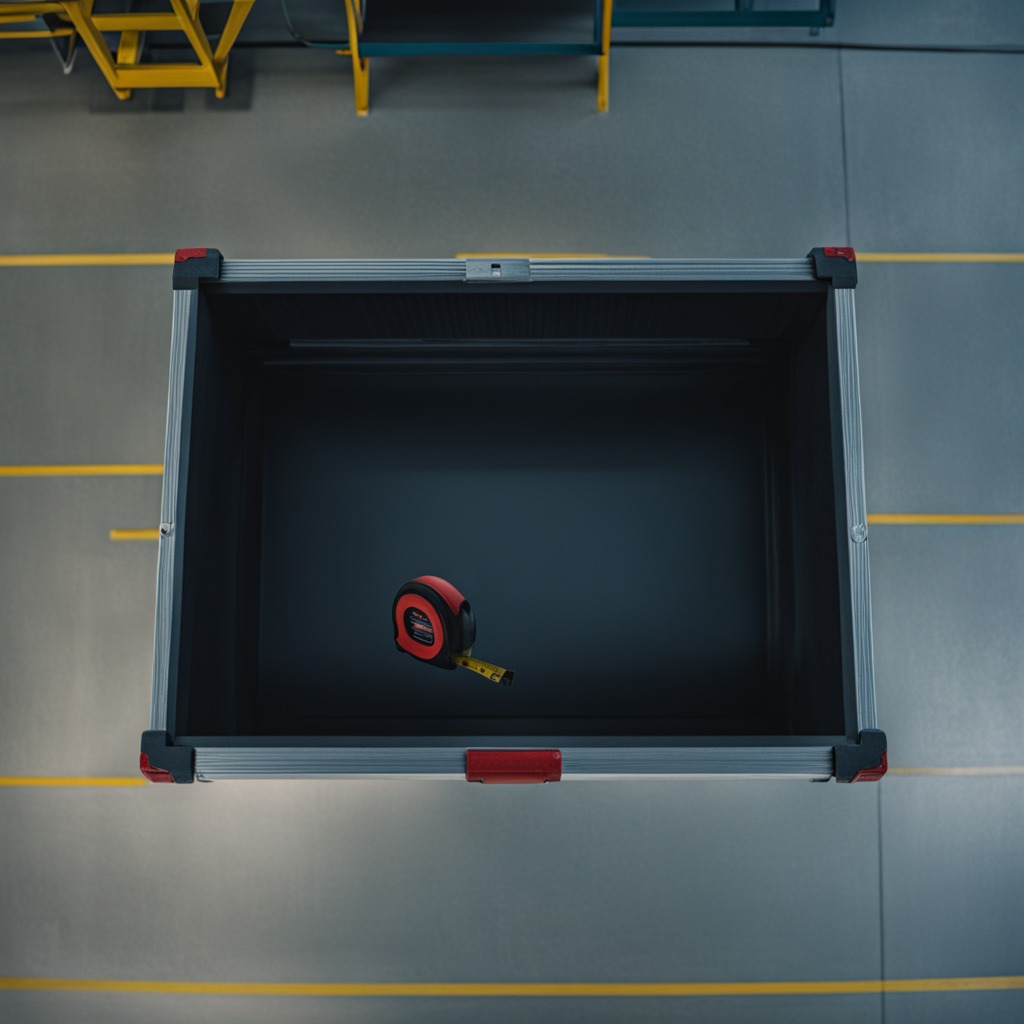
A measuring tape is lying on the toolbox surface in an airplane hangar workshop.